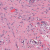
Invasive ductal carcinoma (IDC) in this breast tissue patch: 0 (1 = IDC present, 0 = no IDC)